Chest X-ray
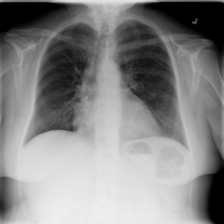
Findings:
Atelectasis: negative
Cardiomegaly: negative
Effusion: negative
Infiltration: positive
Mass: negative
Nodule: negative
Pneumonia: negative
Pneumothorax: negative
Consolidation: negative
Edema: negative
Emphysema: negative
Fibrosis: negative
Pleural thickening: negative
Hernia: negative